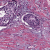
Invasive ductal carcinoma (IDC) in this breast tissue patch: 0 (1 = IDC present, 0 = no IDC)